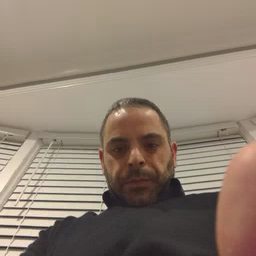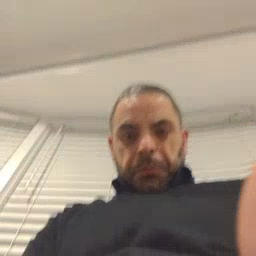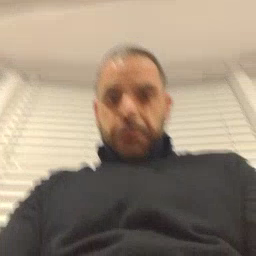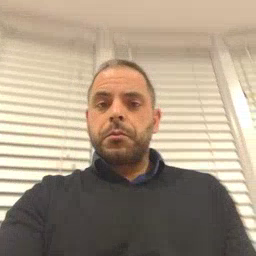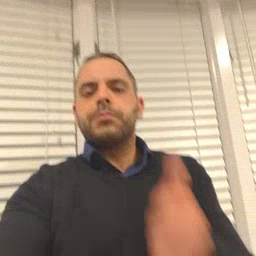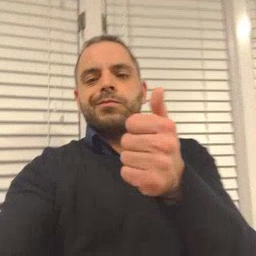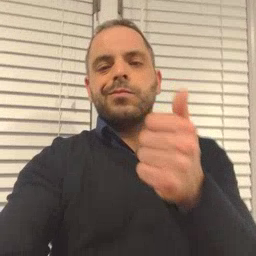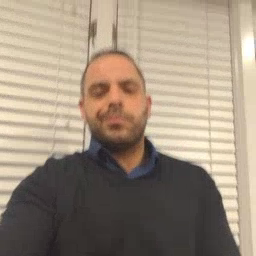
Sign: yourself